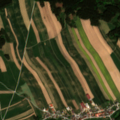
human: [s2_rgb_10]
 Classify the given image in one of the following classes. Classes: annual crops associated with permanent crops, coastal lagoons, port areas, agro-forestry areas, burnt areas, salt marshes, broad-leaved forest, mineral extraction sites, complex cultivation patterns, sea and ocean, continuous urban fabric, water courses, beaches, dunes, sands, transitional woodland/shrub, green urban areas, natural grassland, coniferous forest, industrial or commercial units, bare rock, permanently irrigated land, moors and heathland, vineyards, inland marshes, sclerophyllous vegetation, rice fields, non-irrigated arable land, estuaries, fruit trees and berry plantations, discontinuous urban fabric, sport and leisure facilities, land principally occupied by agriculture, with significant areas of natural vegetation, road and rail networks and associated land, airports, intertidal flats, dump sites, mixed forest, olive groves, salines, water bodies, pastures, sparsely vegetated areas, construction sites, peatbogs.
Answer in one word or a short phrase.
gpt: discontinuous urban fabric, non-irrigated arable land, land principally occupied by agriculture, with significant areas of natural vegetation, coniferous forest